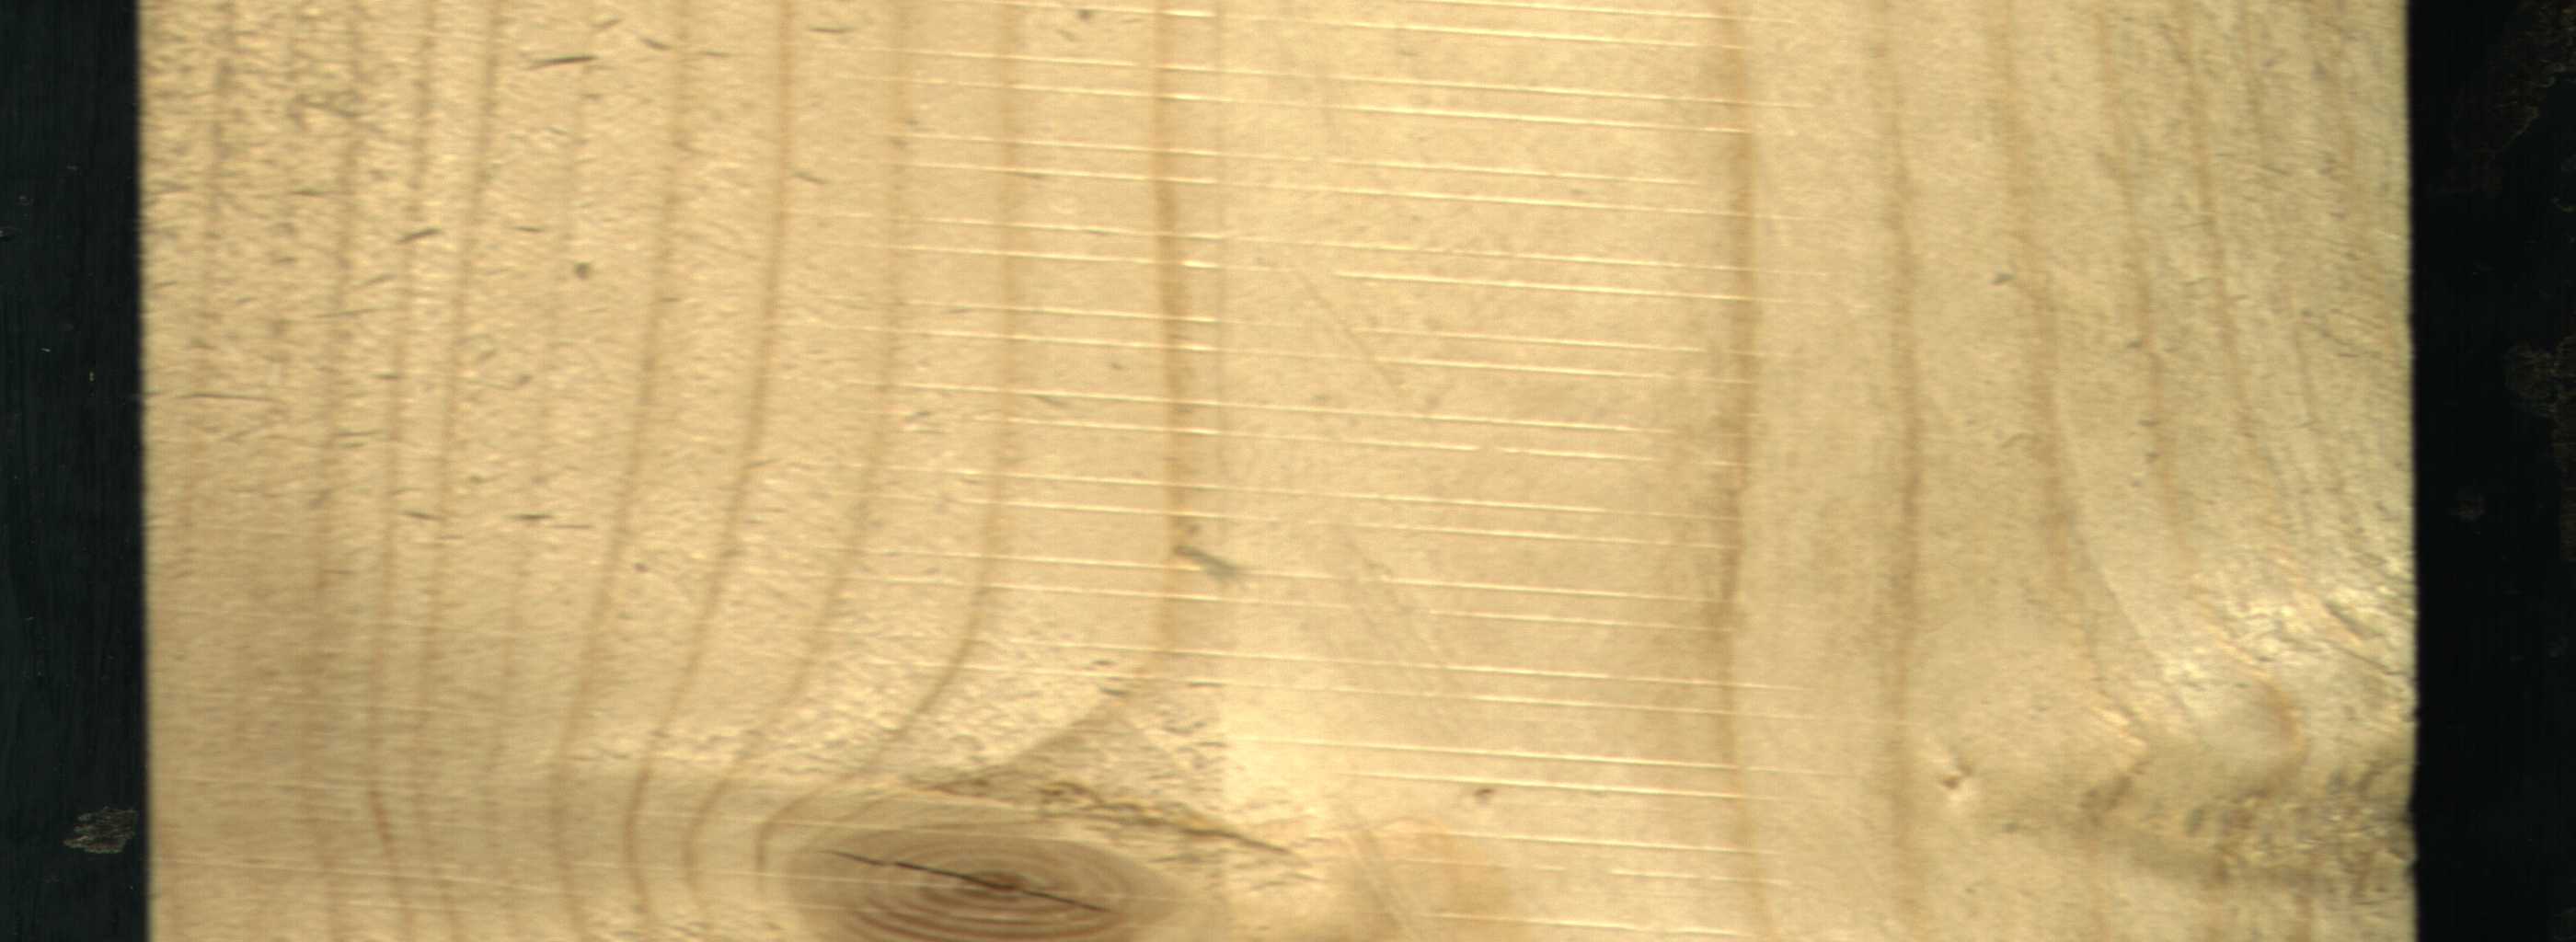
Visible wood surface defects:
knot_with_crack